Interaction volume radius: 10 \u00c5
Interaction volume height: 20 \u00c5
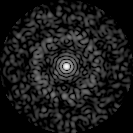
Disorder parameter: 0.8453